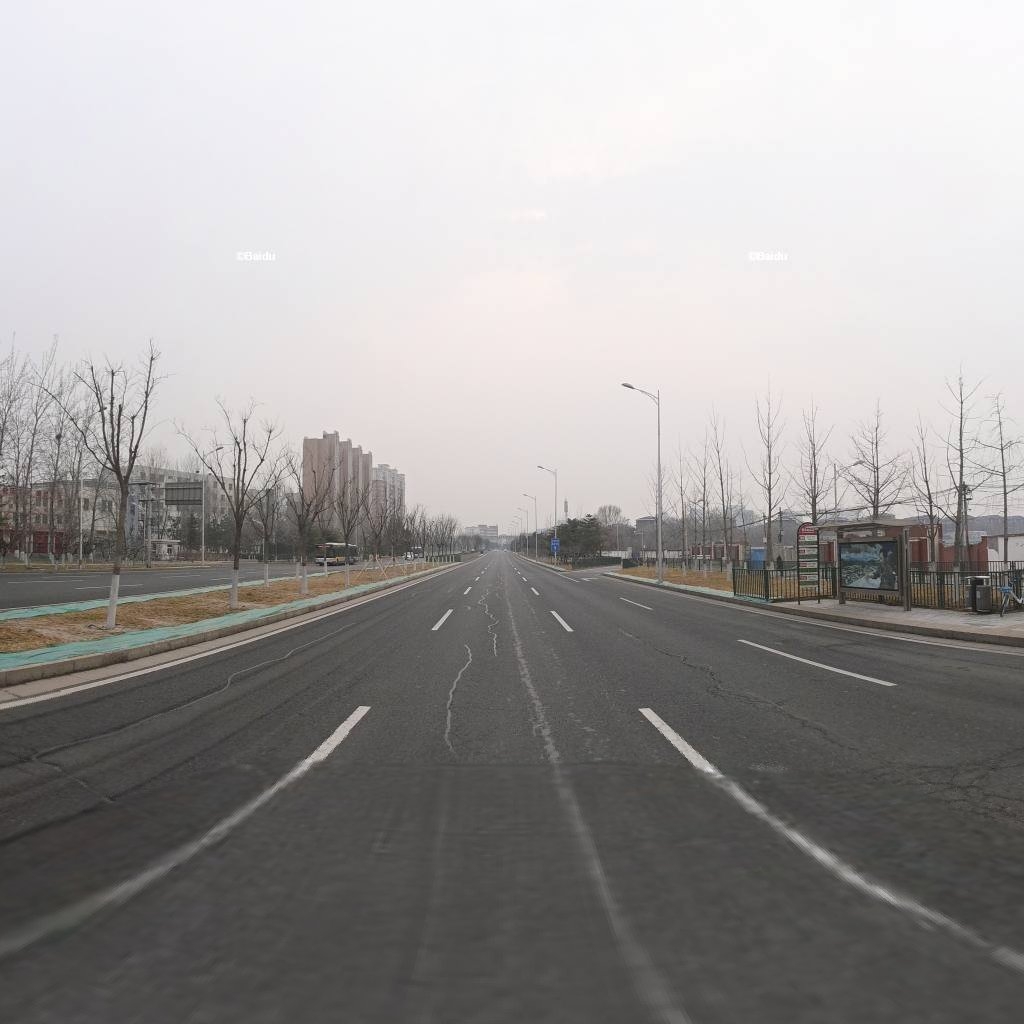
Region: Haidian
Road damage annotations: longitudinal patch, transverse patch, longitudinal patch, longitudinal patch, longitudinal crack, alligator crack